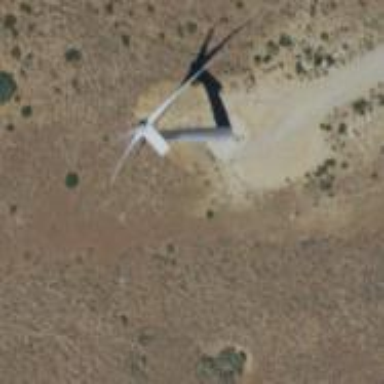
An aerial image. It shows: Wind generator powered by horizontal-axis wind turbine.